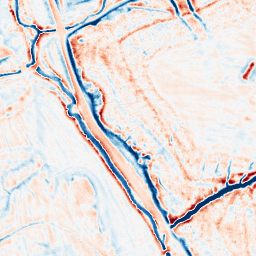
Category: edge_preserving
Decomposition family: bilateral
Decomposition parameters: d: 15
sigma_color: 50
sigma_space: 150
Upsampling method: sinc_hamming
Upsampling parameters: scale: 4
kernel_size: 8
Upsampling scale: 4